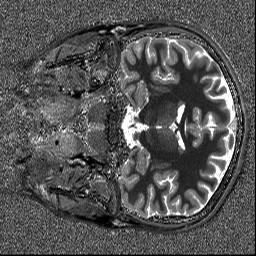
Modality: T1map
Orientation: coronal
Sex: male